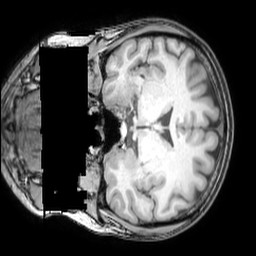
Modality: T1w
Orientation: coronal
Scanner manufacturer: philips
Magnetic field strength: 3 T
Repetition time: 0.008074 s
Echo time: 0.003692 s